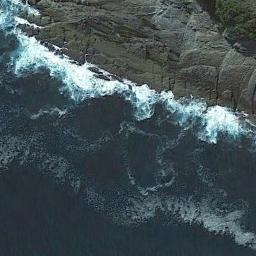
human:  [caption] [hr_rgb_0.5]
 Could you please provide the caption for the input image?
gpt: Waves of dark blue water beat the shore .

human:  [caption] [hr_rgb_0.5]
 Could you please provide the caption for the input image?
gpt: The beach is surrounded by blue water and waves of waves and gray rocks .

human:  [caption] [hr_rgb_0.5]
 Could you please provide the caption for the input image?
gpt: There are white waves near the beach .

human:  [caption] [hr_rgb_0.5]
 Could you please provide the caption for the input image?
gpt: The beach is an erosion scarp and the color of the seawater is dark blue .

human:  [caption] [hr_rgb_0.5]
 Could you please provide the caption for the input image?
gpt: The waves are heavy around the beach .